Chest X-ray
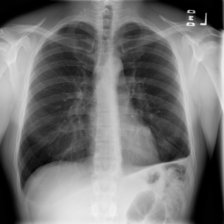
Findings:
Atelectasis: negative
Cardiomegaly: negative
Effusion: negative
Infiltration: negative
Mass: negative
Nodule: negative
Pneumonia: negative
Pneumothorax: negative
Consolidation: negative
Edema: negative
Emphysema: negative
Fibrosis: negative
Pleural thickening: negative
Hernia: negative